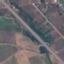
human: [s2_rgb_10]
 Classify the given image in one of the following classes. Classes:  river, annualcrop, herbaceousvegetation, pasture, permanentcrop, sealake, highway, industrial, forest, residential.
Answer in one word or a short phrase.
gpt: Highway